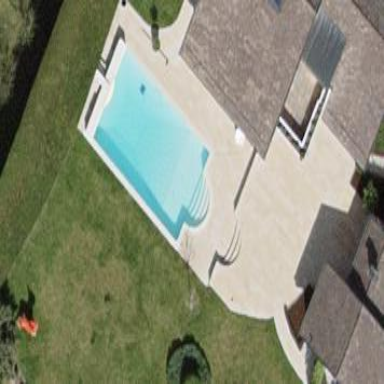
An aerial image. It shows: Swimming pool located in leisure land.